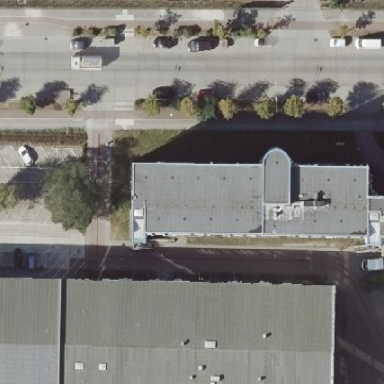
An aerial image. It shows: Office building with flat roof.